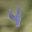
Label: 4